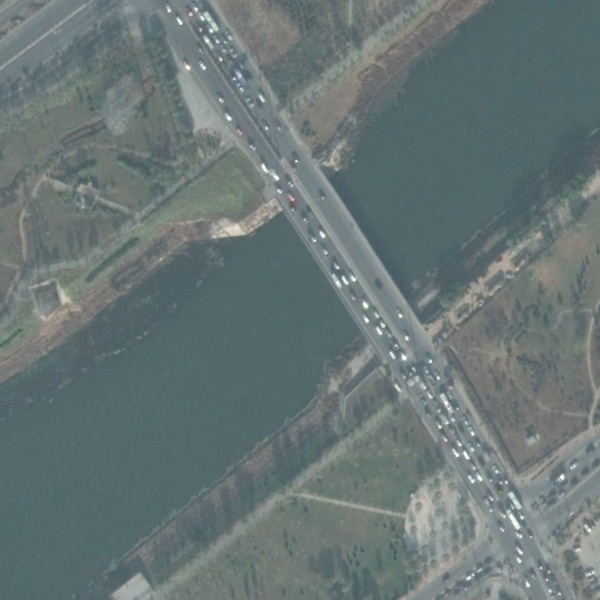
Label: Bridge